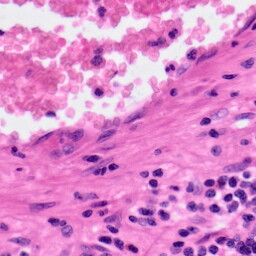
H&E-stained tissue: Colon